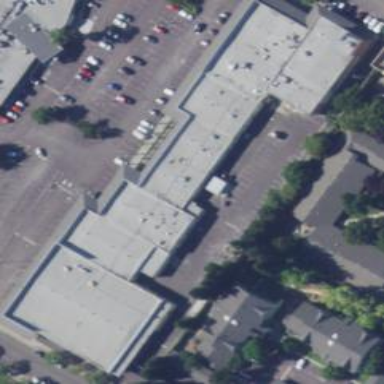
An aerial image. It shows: Commercial building.